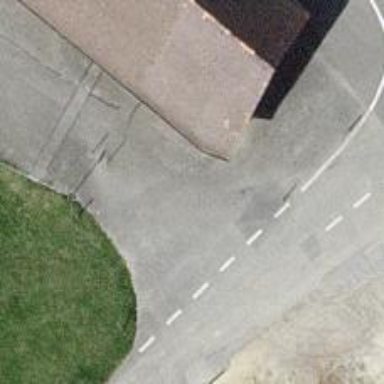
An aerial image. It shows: Bollard barrier.